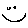
Label: smiley face